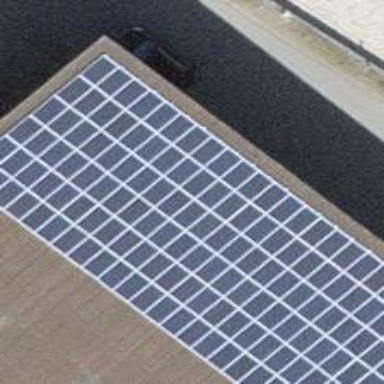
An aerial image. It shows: Solar power generator using photovoltaic method with solar photovoltaic panel types.